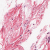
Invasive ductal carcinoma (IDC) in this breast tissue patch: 0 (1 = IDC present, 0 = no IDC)